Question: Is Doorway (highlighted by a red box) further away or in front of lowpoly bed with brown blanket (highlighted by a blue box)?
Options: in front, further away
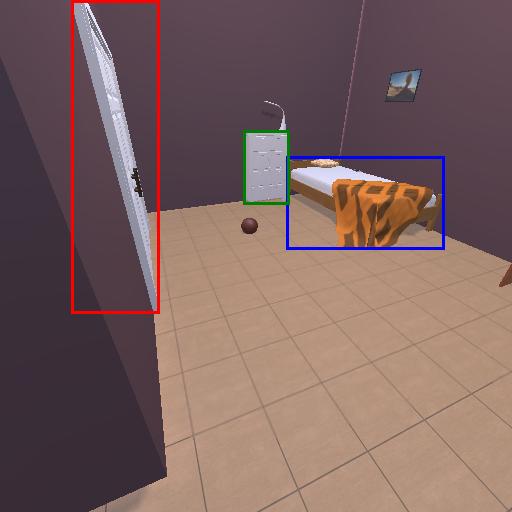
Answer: in front